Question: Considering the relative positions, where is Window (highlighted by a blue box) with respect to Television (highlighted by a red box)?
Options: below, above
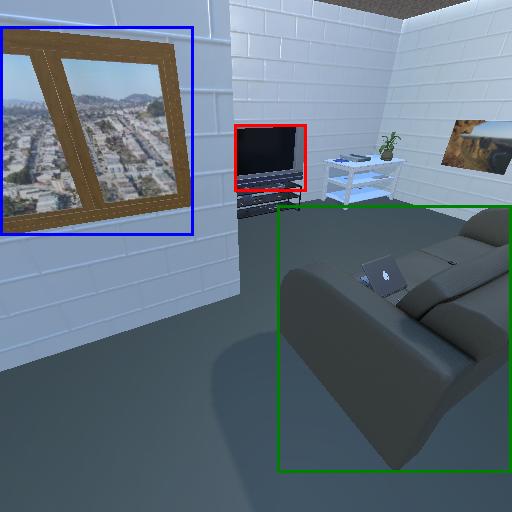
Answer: below